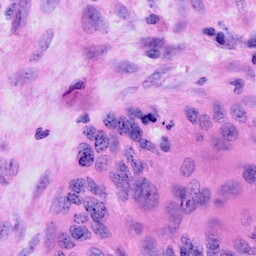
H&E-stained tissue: Cervix